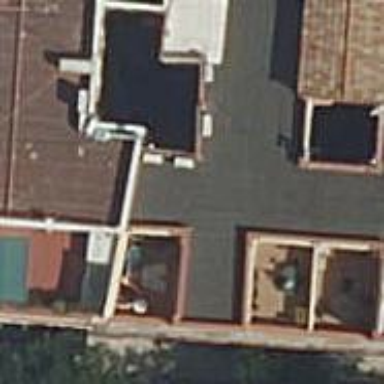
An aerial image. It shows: Motel.